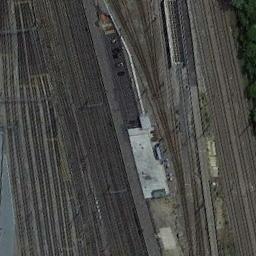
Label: railway